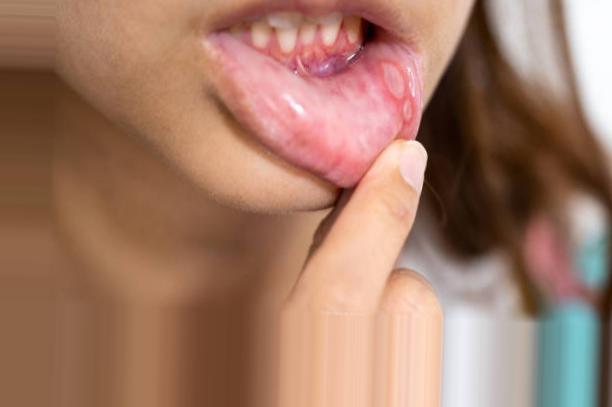
Condition: Mouth Ulcer